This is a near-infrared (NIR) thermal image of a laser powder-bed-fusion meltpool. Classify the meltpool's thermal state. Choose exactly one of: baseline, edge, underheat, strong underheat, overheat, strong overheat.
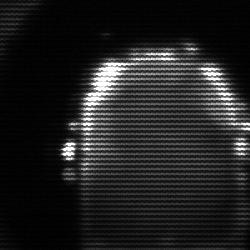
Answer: baseline